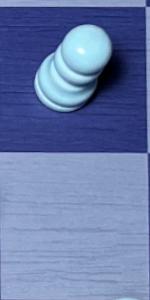
Label: Empty